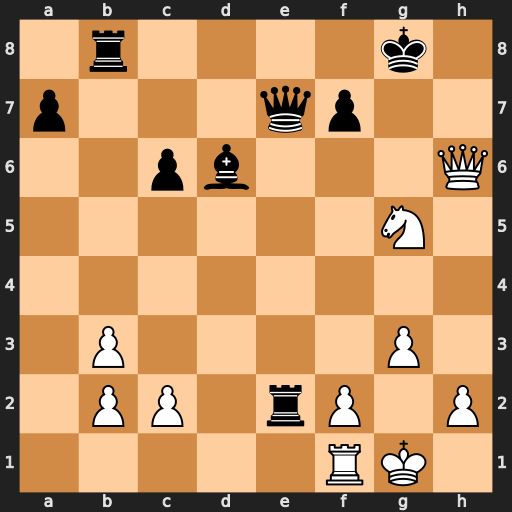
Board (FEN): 1r4k1/p3qp2/2pb3Q/6N1/8/1P4P1/1PP1rP1P/5RK1
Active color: w
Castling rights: -
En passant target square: -
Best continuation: Qh7+ Kf8 Qh8#